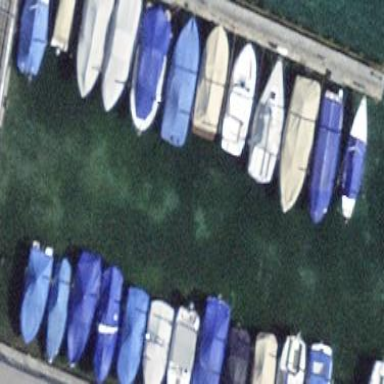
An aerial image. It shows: Marina on leisure land.